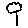
Label: tree